Field crop: maize
Growth stage: 2
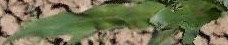
Species: maize